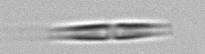
Label: pennate